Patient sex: M
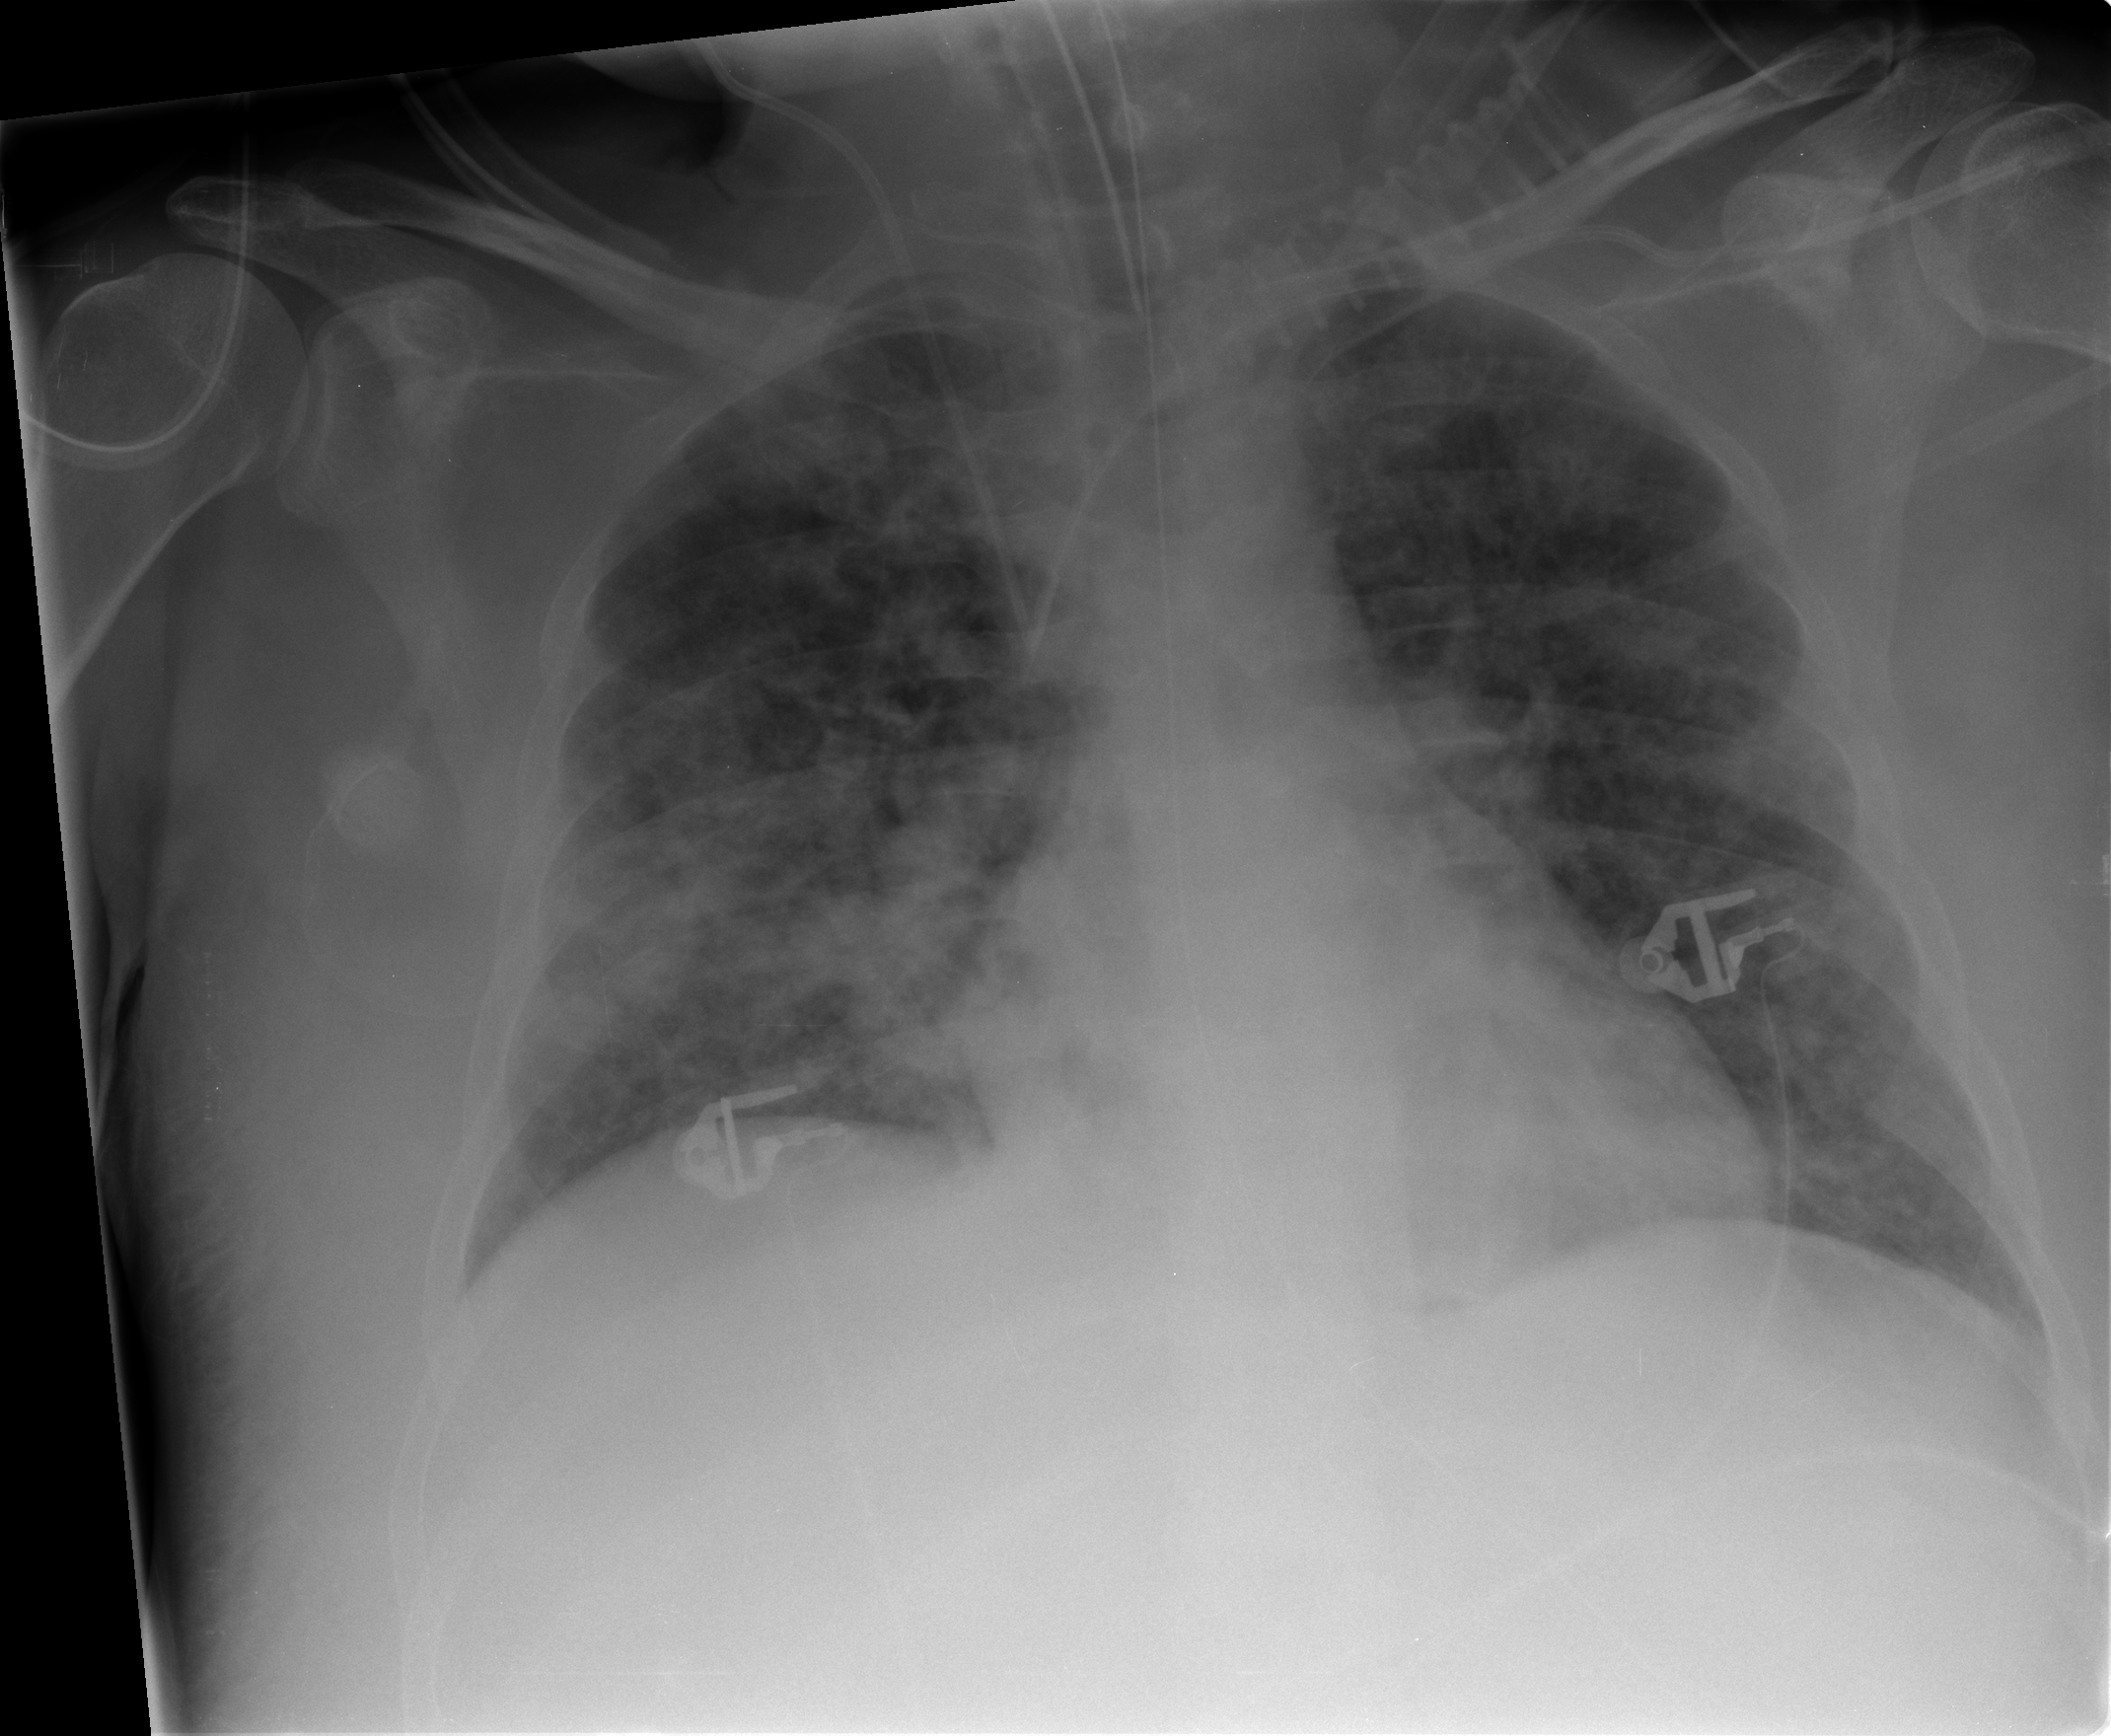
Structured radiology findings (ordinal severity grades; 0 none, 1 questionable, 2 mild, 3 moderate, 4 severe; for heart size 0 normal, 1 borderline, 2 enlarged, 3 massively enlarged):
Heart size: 0
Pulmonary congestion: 0
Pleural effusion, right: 0
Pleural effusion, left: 0
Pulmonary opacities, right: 3
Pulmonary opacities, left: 3
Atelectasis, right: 3
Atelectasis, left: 3